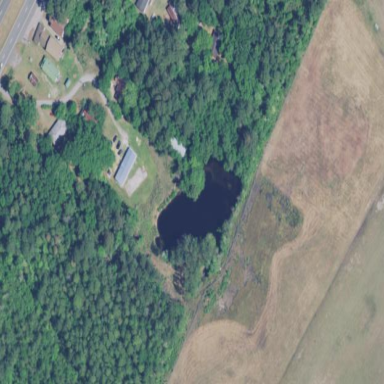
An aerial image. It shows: Serene pond surrounded by nature.